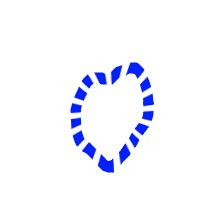
Shape: circle